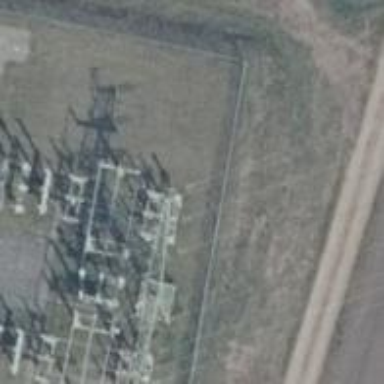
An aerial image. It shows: Power line with three cables.